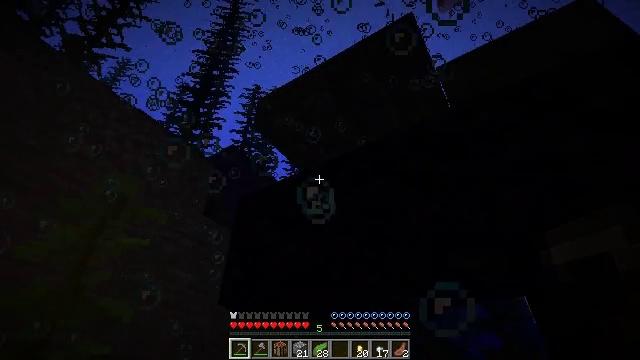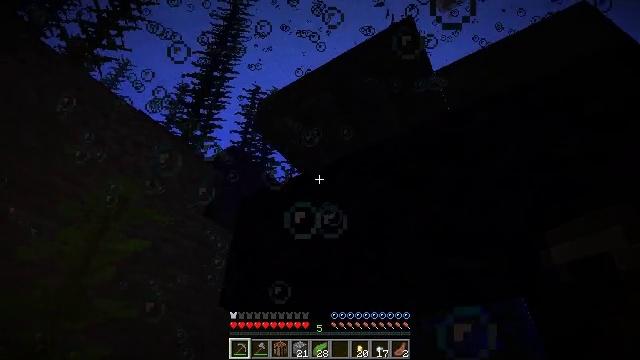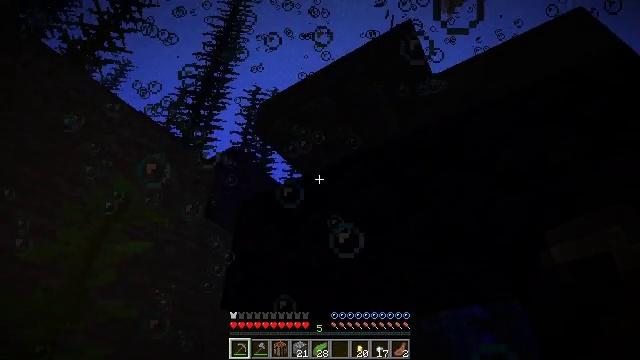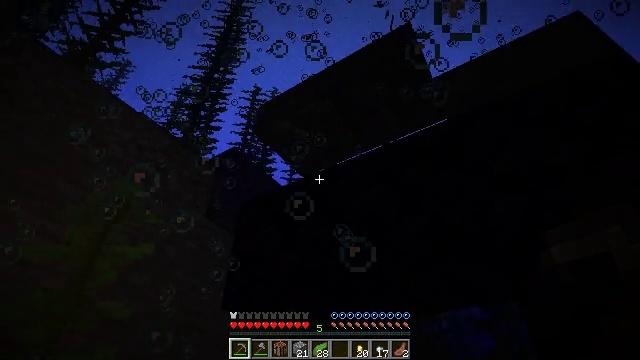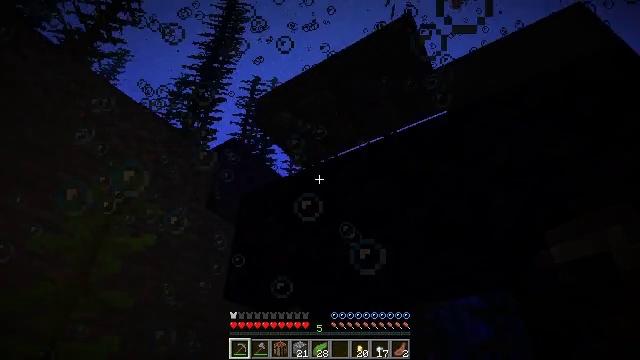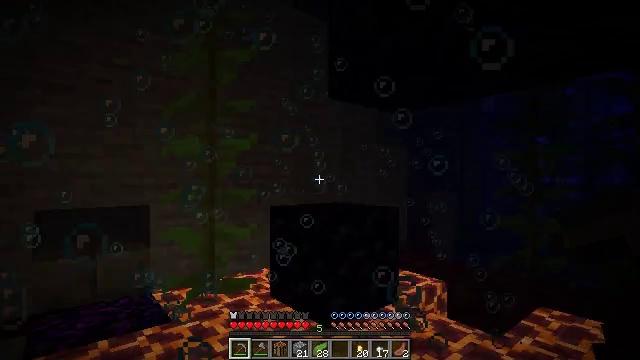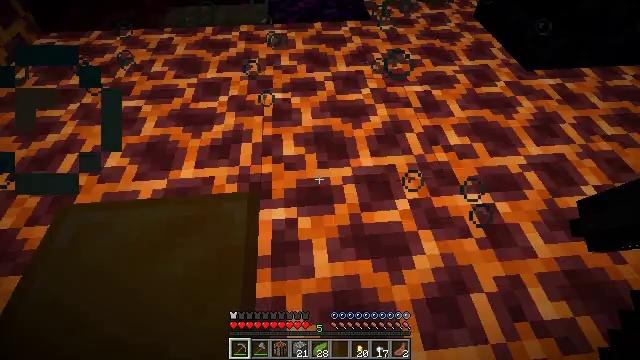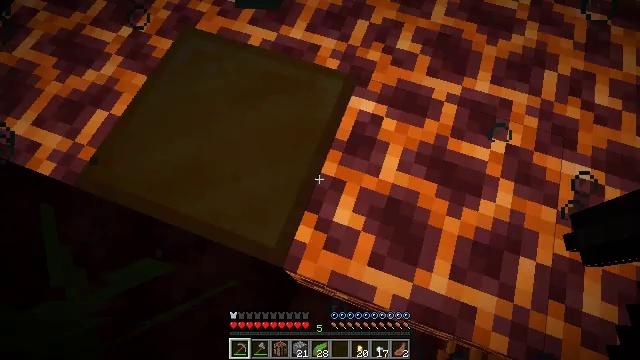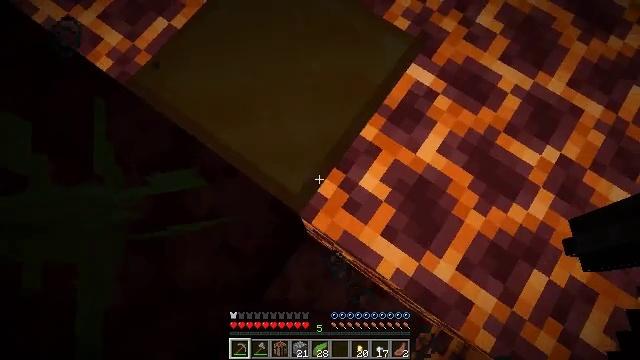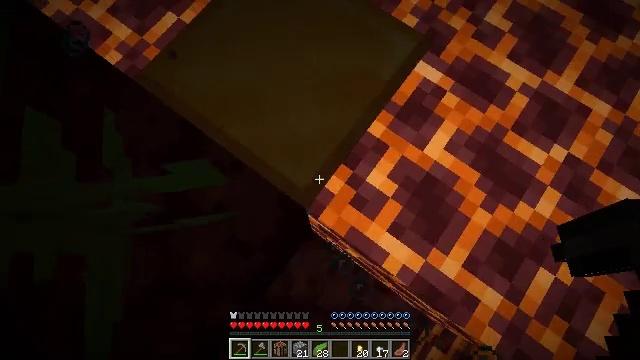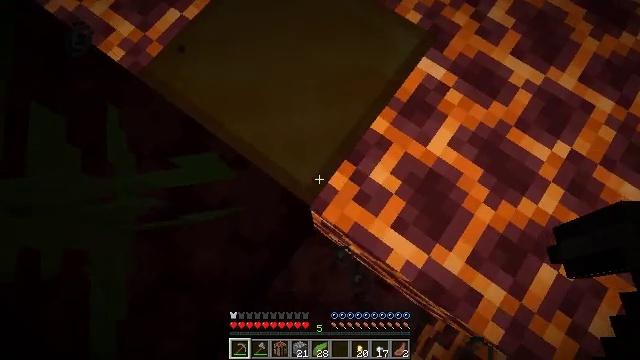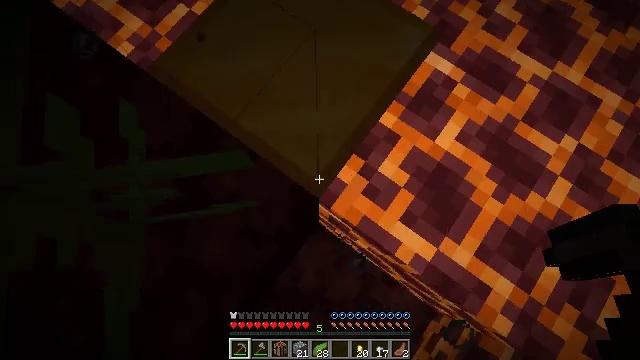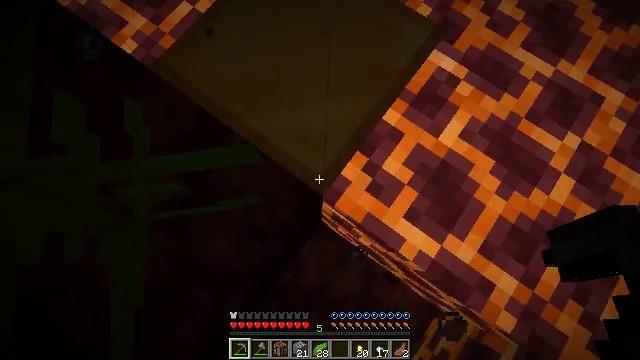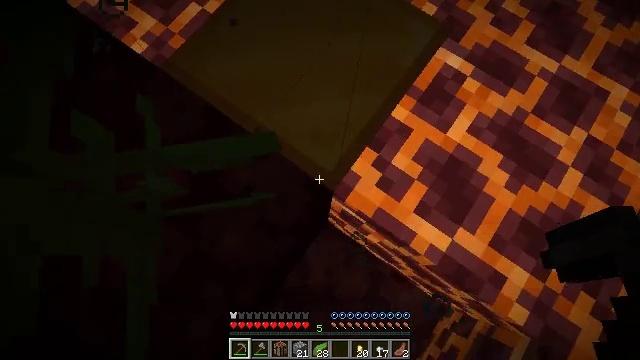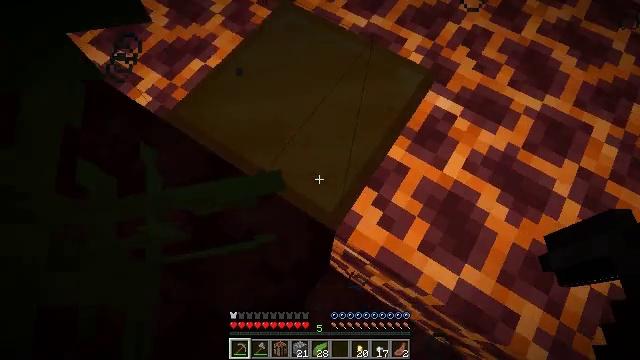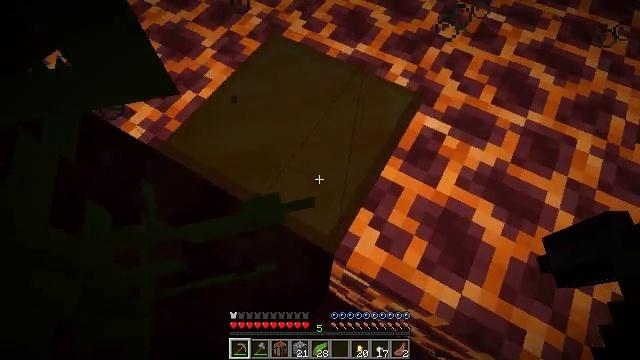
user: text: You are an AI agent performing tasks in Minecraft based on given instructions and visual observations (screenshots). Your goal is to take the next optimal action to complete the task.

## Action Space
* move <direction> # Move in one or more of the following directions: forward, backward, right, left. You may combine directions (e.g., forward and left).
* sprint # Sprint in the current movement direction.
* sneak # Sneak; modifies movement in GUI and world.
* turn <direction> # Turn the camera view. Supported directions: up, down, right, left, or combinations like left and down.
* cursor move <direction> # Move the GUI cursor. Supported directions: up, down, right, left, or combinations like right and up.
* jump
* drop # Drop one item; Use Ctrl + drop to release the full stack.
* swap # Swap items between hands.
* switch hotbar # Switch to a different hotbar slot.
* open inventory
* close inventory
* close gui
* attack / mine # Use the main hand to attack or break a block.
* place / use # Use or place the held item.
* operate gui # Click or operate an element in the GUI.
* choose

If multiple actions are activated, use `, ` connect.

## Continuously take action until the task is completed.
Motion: motion action
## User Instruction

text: Break the kelp plant in the ocean.
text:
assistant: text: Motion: move back, sneak
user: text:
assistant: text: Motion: move back, sneak
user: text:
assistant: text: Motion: move back, sneak
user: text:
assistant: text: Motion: move back, sneak, turn down
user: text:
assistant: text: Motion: move back, sneak, turn left and down
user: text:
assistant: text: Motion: move back, sneak, turn left and down
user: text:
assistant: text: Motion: move back, sneak, turn left and down
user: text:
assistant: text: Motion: move back and move left, sneak, turn left and down
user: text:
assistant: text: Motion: move back and move left, sneak
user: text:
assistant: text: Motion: move back and move left, sneak
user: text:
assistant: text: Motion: move back and move left, sneak
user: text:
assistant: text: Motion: move back and move left, sneak
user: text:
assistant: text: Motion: move back and move left, sneak
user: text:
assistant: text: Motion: move back and move left, sneak, turn right and up
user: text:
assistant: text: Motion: move back and move left, sneak, turn right and up
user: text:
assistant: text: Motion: move back and move left, sneak, turn right and up
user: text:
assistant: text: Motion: move back and move left, sneak, attack / mine
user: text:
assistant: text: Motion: move back and move left, sneak, turn right and up, attack / mine
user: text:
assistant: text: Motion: move left, sneak, turn right and up, attack / mine
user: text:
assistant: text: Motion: move left, sneak, attack / mine
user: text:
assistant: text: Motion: move left, sneak, attack / mine
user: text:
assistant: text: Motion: sneak, attack / mine